Question: I am currently working on a vscode extension.
Currently, I am retrieving all the .h from the workspace folder. And I would like the user to be able to select the .h he wants and he can select it like in the picture below, but with the .h retrieved before.:

Do you have an idea of how to do it? Or the name of this feature so that I can refer to the documentation because I can not find its name.
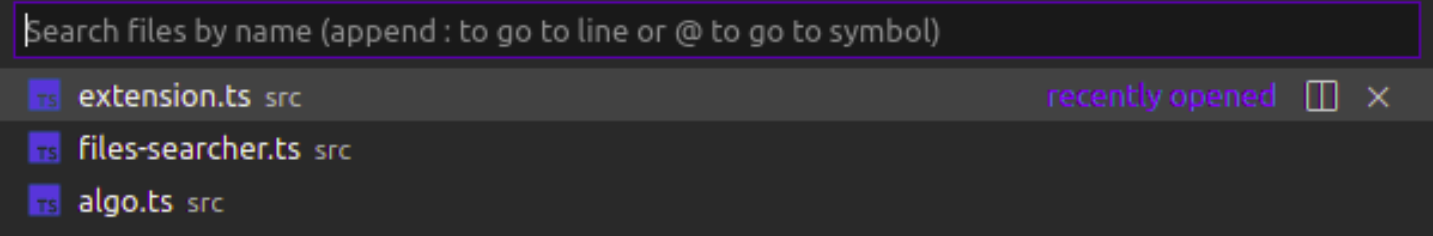
Answer: I found the answer I'm posting it here, if anyone has the same question as me.
'''
let items: vscode.QuickPickItem[] = [
{
label: "Test1 Label",
description: "Test1 Description",
detail: "$(files) Test1 Detail with icon",
},
{
label: "Test2 Label",
description: "Test2 Description",
detail: "$(files) Test2 Detail with icon",
},
];
'''
For the display.
'''
vscode.window.showQuickPick(items);
'''
<URL>
And thanks to rioV8 for the help